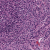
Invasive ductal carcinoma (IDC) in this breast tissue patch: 1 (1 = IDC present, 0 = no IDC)